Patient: sex M, age 73
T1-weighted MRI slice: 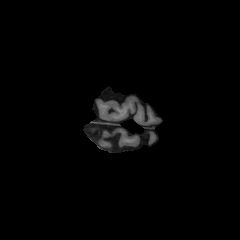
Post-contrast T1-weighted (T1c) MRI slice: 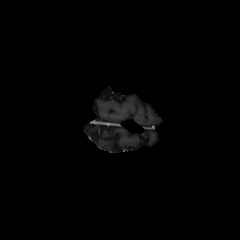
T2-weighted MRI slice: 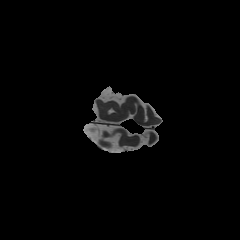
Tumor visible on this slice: no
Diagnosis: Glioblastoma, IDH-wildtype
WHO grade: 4